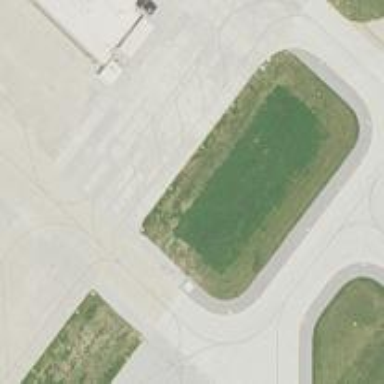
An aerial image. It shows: Image of taxiway at airport.